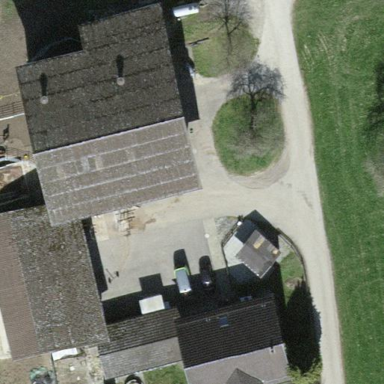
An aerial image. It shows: Farmyard area.